Field crop: tomato
Growth stage: 1
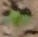
Species: solanum